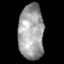
Tissue: lung
Cell type: Epithelial cells
Senescence score: 0.2257
Nuclear area (px): 1362
Mean DAPI intensity: 161.134